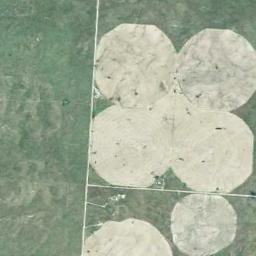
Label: circular_farmland